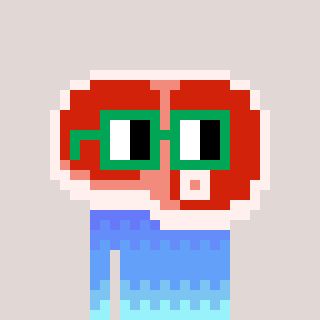
a pixel art character with square green glasses, a steak-shaped head and a orange-colored body on a warm background